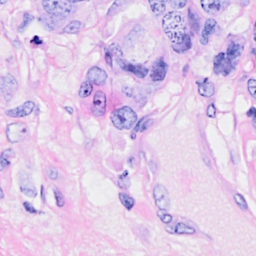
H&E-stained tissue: Breast